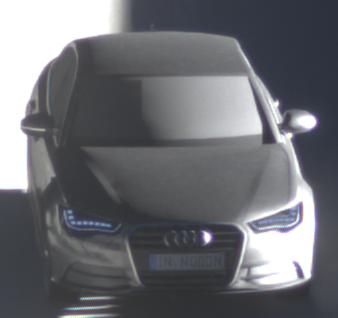
Make: Audi
Model: A6 2.0 TFSI
Detailed model: A6 (C7) Limousine
Model produced from: 2011/10
Model produced until: 2014/09
Doors: 4
Color: gray
Road condition: dry road
Daytime: sunrise or sunset
Contrast: high contrast